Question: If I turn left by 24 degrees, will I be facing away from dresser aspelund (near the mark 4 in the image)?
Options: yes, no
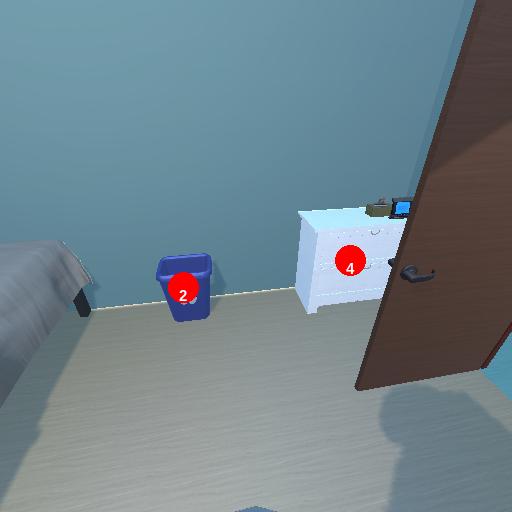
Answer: yes